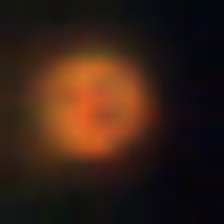
Taxon: NanoPlankton
Group: Other